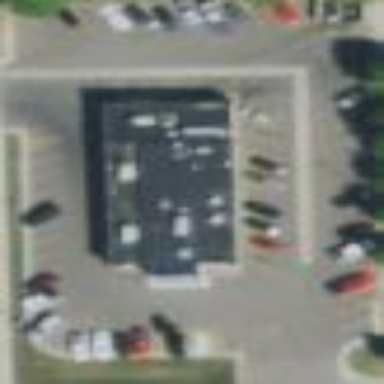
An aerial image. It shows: Parking area.